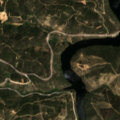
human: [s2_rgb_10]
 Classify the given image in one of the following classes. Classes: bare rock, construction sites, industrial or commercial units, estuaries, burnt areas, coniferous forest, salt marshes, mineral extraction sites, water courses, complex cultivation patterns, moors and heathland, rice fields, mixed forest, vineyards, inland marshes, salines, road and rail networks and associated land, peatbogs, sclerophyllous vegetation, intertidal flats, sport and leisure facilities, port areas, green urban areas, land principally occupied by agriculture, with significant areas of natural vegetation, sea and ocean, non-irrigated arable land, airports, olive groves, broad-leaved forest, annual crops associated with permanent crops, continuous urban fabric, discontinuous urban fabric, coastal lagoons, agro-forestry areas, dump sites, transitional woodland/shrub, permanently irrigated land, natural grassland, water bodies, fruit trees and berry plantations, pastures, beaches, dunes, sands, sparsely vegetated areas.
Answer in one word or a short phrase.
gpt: olive groves, land principally occupied by agriculture, with significant areas of natural vegetation, coniferous forest, transitional woodland/shrub